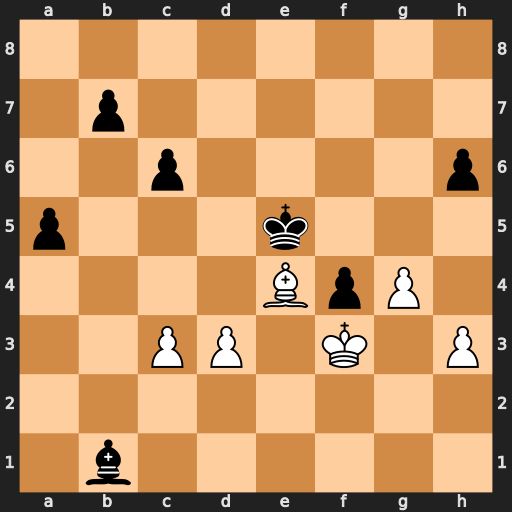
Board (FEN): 8/1p6/2p4p/p3k3/4BpP1/2PP1K1P/8/1b6
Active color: w
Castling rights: -
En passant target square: -
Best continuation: d4+ Kf6 Bxb1